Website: home-depot
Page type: cart
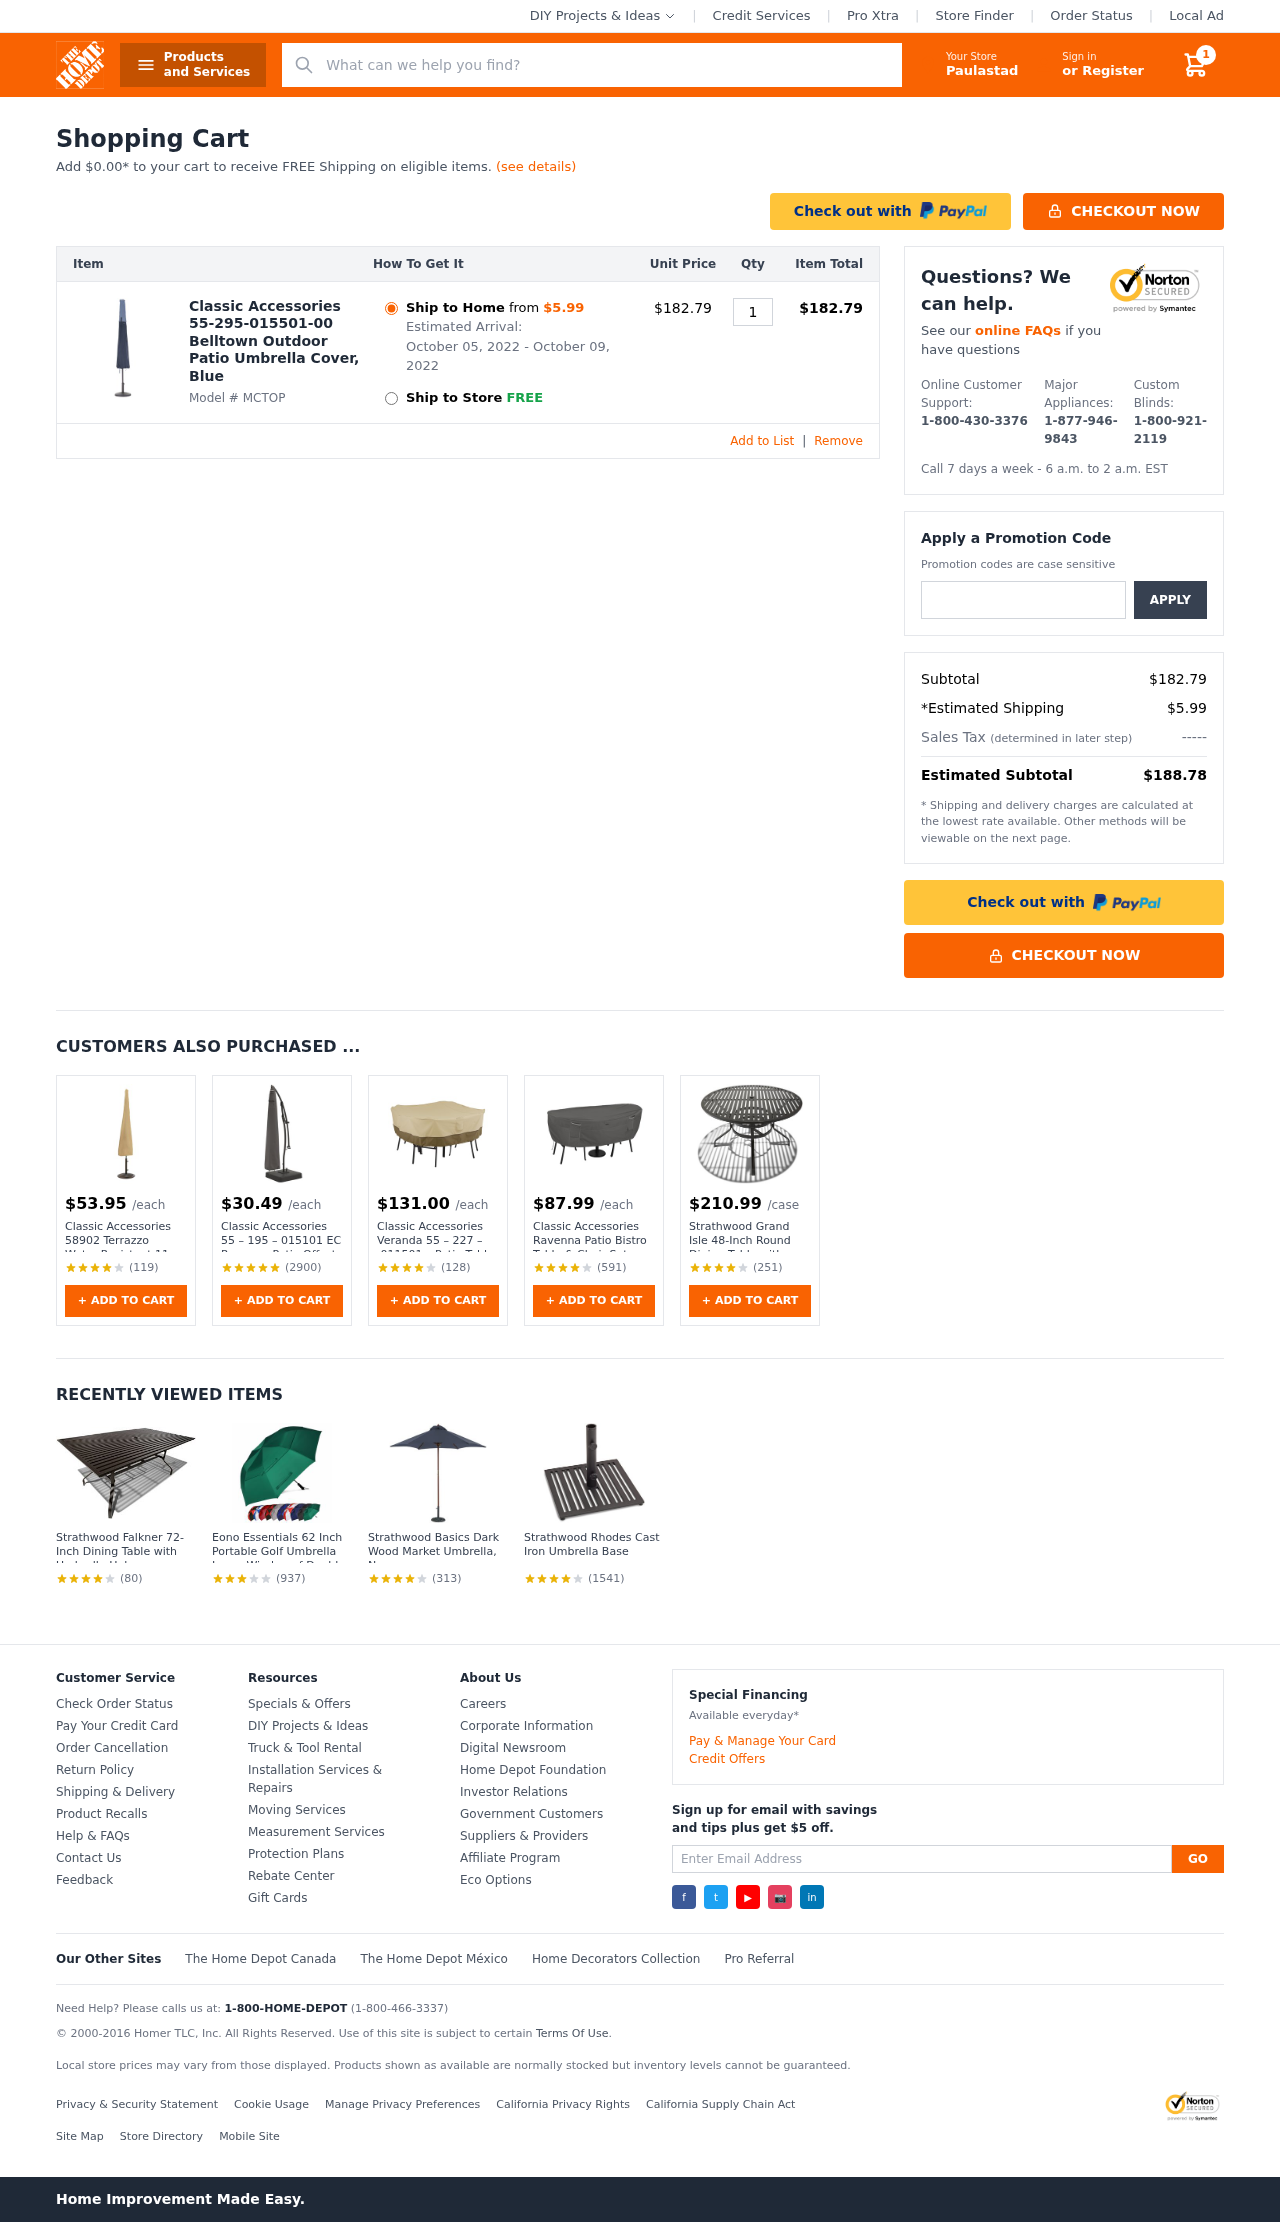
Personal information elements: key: PII_CITY
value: Paulastad
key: PII_PROMO_CODE
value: WINTER45
Product elements: key: PRODUCT1_NAME
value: Classic Accessories 55-295-015501-00 Belltown Outdoor Patio Umbrella Cover, Blue
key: PRODUCT1_PRICE
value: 182.79
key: PRODUCT1_QUANTITY
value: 1
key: PRODUCT2_PRICE
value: $53.95
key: PRODUCT2_NAME
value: Classic Accessories 58902 Terrazzo Water-Resistant 11 Foot Patio Umbrella Cover,Sand,10 in
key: PRODUCT2_NUM_RATINGS
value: (119)
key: PRODUCT3_PRICE
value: $30.49
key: PRODUCT3_NAME
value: Classic Accessories 55 – 195 – 015101 EC Ravenna Patio Offset Umbrella Überdachungsabdeckung
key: PRODUCT3_NUM_RATINGS
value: (2900)
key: PRODUCT4_PRICE
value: $131.00
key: PRODUCT4_NAME
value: Classic Accessories Veranda 55 – 227 – 011501 – Patio Table &amp; Chair Cover – M
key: PRODUCT4_NUM_RATINGS
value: (128)
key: PRODUCT5_PRICE
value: $87.99
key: PRODUCT5_NAME
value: Classic Accessories Ravenna Patio Bistro Table & Chair Set Cover Outdoor Furniture with Durable Mate
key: PRODUCT5_NUM_RATINGS
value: (591)
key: PRODUCT6_PRICE
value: $210.99
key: PRODUCT6_NAME
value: Strathwood Grand Isle 48-Inch Round Dining Table with Umbrella Hole
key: PRODUCT6_NUM_RATINGS
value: (251)
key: PRODUCT7_NAME
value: Strathwood Falkner 72-Inch Dining Table with Umbrella Hole
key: PRODUCT7_NUM_RATINGS
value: (80)
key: PRODUCT8_NAME
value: Eono Essentials 62 Inch Portable Golf Umbrella Large Windproof Double Canopy - Automatic Open Strong
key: PRODUCT8_NUM_RATINGS
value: (937)
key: PRODUCT9_NAME
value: Strathwood Basics Dark Wood Market Umbrella, Navy
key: PRODUCT9_NUM_RATINGS
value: (313)
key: PRODUCT10_NAME
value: Strathwood Rhodes Cast Iron Umbrella Base
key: PRODUCT10_NUM_RATINGS
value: (1541)
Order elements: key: ORDER_NUM_ITEMS
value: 1
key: AMOUNT_TO_FREE_SHIPPING
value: $0.00
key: ORDER_SHIPPING_DATE
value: October 05, 2022
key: ORDER_DELIVERY_DATE
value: October 09, 2022
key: ORDER_ITEM_TOTAL
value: $182.79
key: ORDER_SUBTOTAL
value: $182.79
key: ORDER_SHIPPING_COST
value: $5.99
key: ORDER_TOTAL
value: $188.78
Search elements: key: HEADER_SEARCH
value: What can we help you find?